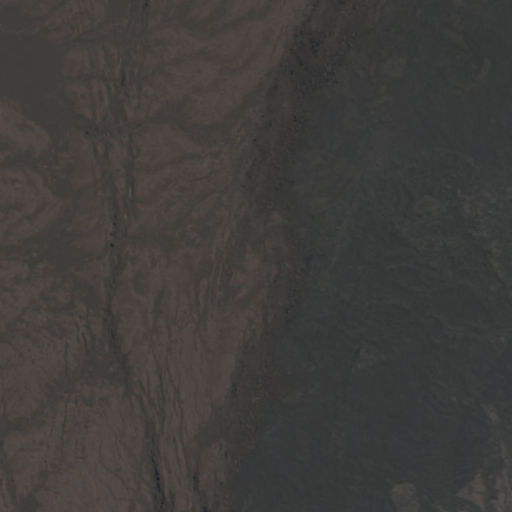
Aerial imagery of cliff(s) in Hawaii named Leleakōleau containing only unknown